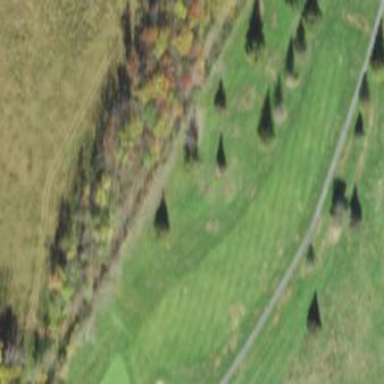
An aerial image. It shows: Golf fairway surrounded by grass.